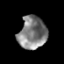
Tissue: prostate
Cell type: Epithelial cells
Senescence score: 0.3337
Nuclear area (px): 894
Mean DAPI intensity: 128.606